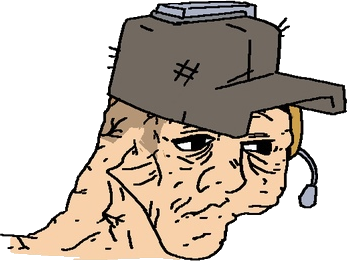
Label: 5_Yes_Honey